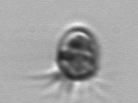
Label: Ciliophora